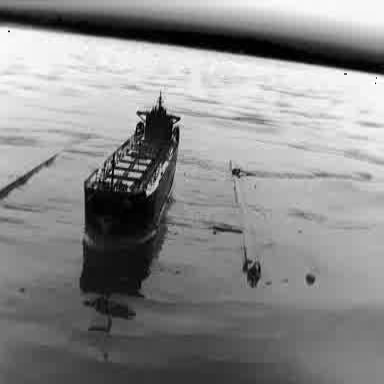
There is a liner in the infrared image.